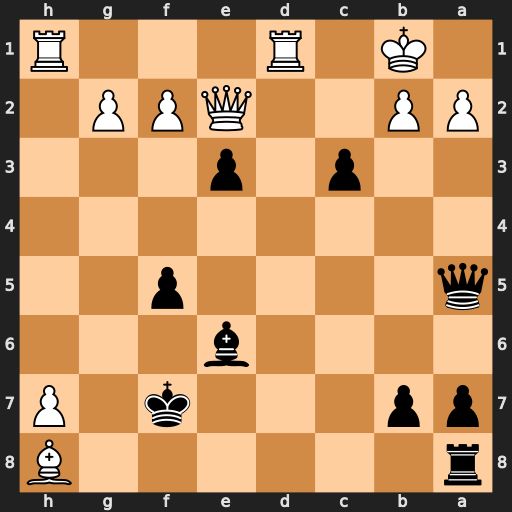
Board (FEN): r6B/pp3k1P/4b3/q4p2/8/2p1p3/PP2QPP1/1K1R3R
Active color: b
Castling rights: -
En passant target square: -
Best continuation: Qxa2+ Kc1 Qa1+